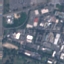
Land use / land cover class: Industrial